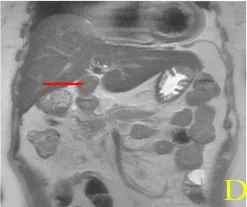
Preoperative abdominal CT imaging. (D) Coronal T2WI indicated a mass located at the hepato-duodenal ligament with ovoid in shape and clear borders. The mass was also adjacent to the common bile duct.
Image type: radiology (mri)